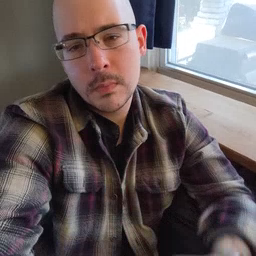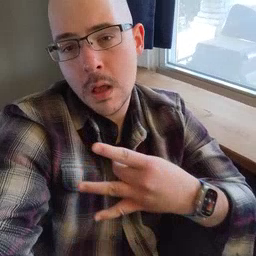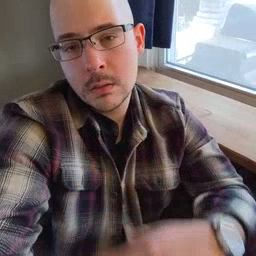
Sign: like